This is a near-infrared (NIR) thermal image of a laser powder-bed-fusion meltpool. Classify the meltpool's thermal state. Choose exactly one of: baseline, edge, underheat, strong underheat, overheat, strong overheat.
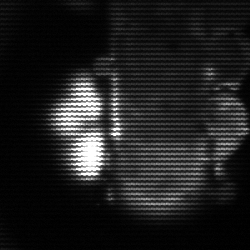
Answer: strong underheat